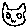
Label: cat